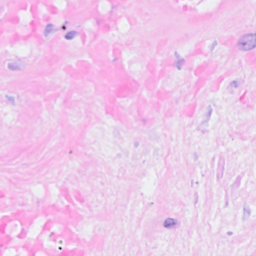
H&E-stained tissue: Breast